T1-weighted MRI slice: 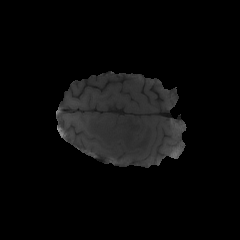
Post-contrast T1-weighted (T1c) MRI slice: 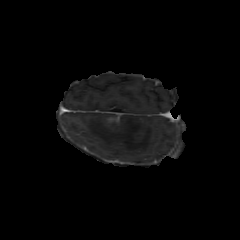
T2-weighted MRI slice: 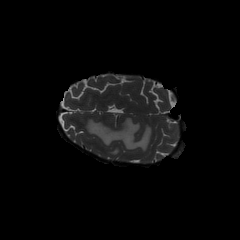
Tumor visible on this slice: yes